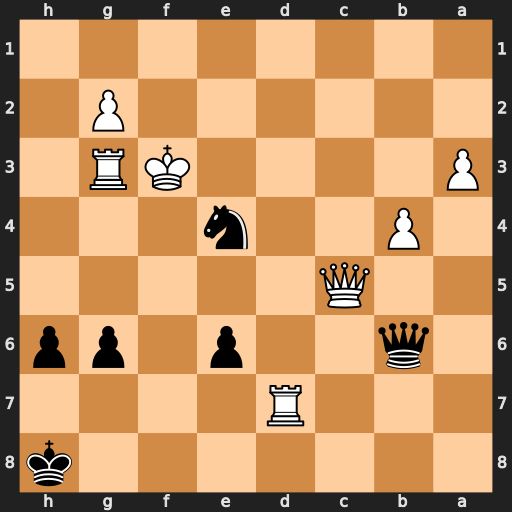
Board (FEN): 7k/3R4/1q2p1pp/2Q5/1P2n3/P4KR1/6P1/8
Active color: b
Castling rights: -
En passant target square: -
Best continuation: Nxc5 bxc5 Qc6+ Ke3 Qxd7